Question: I'm fairly new to this forum and to T-SQL.
I'm looking for a function to calculate business hours in seconds based on my calendar table. In my calendar table I have 2 columns in it. 1st column is date and opening time and 2nd column date and end time.
I tried the solution from @Ezlo <URL>
In his solution when its the same date it doubles the time for example the output has to be 75 secs its then 150 secs. I want to be able to call the function in a query like WorkTime (@StartDate DATETIME, @FinishDate DATETIME) while it passes through my calendar table. The startdate and finishdate has to be anything I put as value in it ie a columns (datecreated,dateclosed) with dates.
Ie: a query with 1000 rows like this format.
Scenario 1
'''
TicketID: 111111
DateCreated: 2019-01-01 10:00:52
DateClosed: 2019-01-02 08:35:00
'''
Function result has to be 300 secs while it checked my calendar table.
Scenario 2
'''
TicketID: 111112
DateCreated: 2019-01-02 16:30:00
DateClosed: 2019-01-02 16:15:00
'''
Function result has to be 900 secs while it checked my calendar table.
Scenario 3
'''
TicketID: 111113
DateCreated: 2019-01-02 20:00:00
DateClosed: 2019-01-03 09:30:00
'''
Function result: 3600 secs
Scenario 4
'''
TicketID: 111114
DateCreated: 2019-01-05 20:00:00
DateClosed: 2019-01-07 09:00:00
'''
Function result: 1800 secs
table

As you can see I have ie 1st of January set to 08:30 so it doesn't calculate the time (Holiday). And so I have a set of Holidays set the same way.
Weekends are left out see calendar table, in that way it is excluded and the time starts to count on the first business day.
I have tried multiple times but with no success of getting it to work as I wish.
Hopefully you gurus can me help me to achieve this.
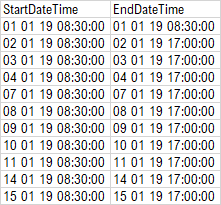
Answer: After days of searching this forum. The answer I was looking for can be found here.
<URL>